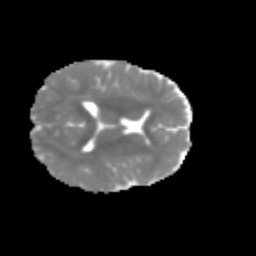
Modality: MD
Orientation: axial
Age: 8
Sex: female
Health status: healthy